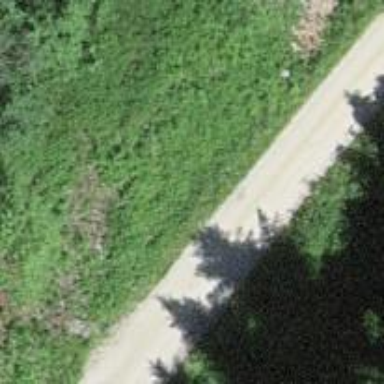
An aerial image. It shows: Track road with grade 1 pebblestone surface.